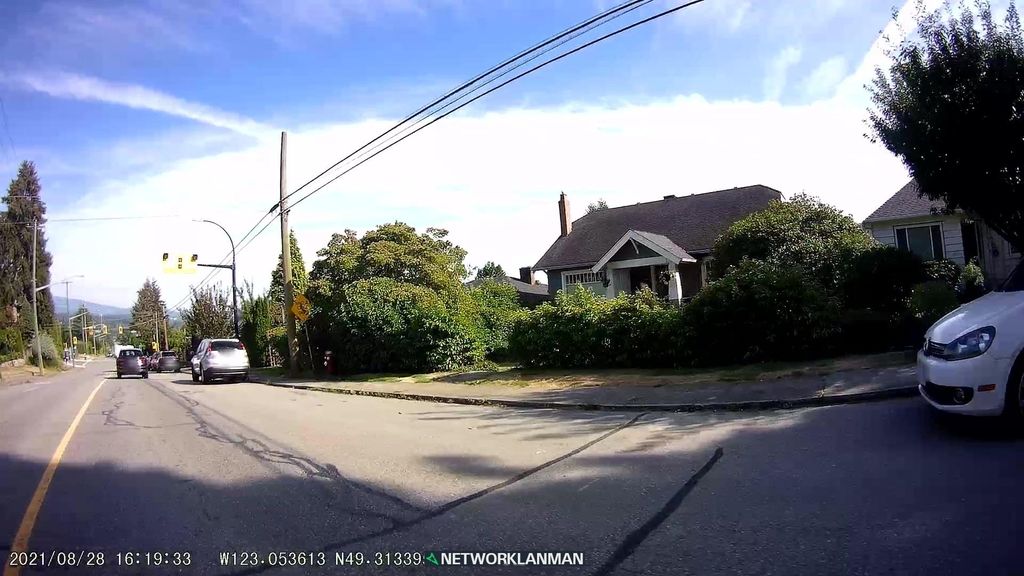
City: vancouver